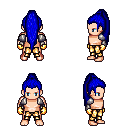
a pixel art fantasy rpg character, male body template, human, light skin, steel arm armor, gold greaves, blue extra-long topknot hairstyle, gold gloves, four views (front, back, left, right), 2x2 character sprite sheet, small pixel art, hard edges, no anti-aliasing